Field crop: tomato
Growth stage: 1
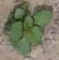
Species: solanum